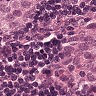
Metastatic tissue present: yes